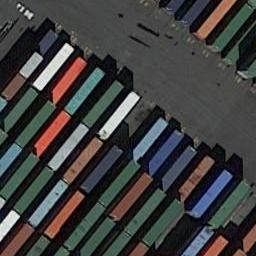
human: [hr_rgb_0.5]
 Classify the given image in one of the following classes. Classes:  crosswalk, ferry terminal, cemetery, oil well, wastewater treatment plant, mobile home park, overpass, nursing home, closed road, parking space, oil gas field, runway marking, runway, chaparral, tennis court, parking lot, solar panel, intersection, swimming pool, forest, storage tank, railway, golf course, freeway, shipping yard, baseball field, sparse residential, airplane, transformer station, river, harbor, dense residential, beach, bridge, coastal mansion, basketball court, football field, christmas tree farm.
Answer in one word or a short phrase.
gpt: shipping yard